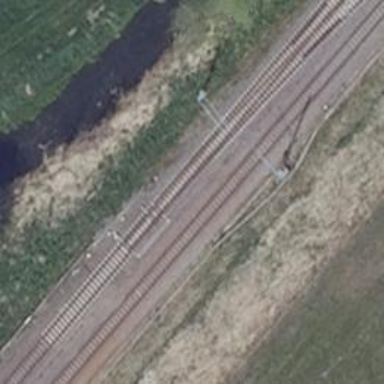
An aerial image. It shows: Railway track with contact line for electrification.